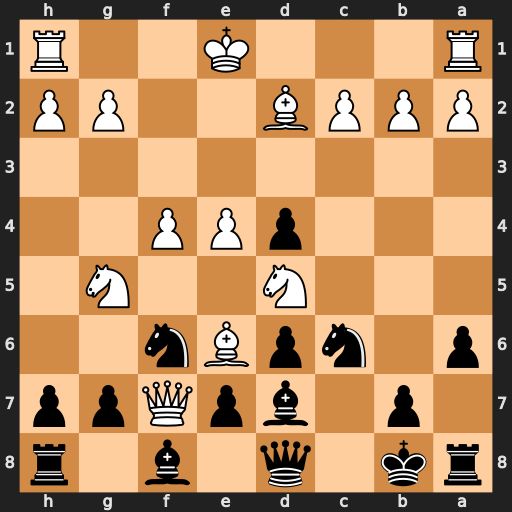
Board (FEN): rk1q1b1r/1p1bpQpp/p1npBn2/3N2N1/3pPP2/8/PPPB2PP/R3K2R
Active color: b
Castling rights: KQ
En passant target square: -
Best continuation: Be8 Qxe8 Qxe8